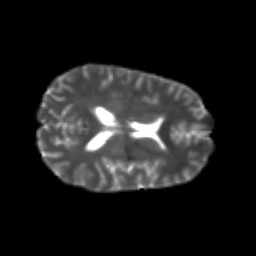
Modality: T2w
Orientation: axial
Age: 24
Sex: female
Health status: healthy
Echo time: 0.074 s